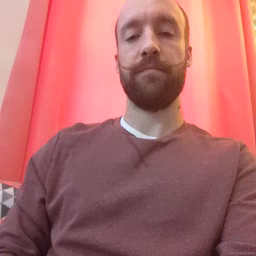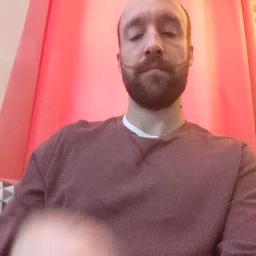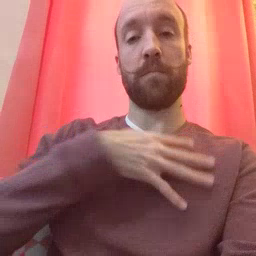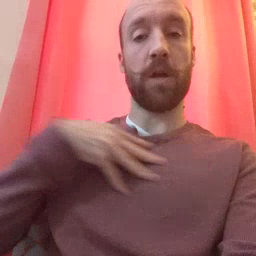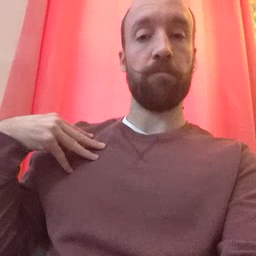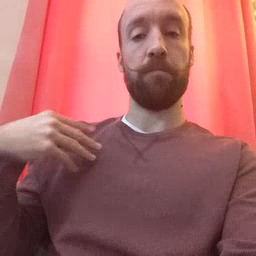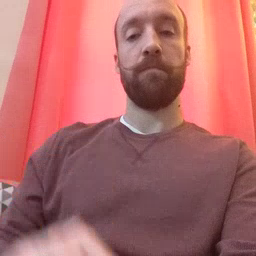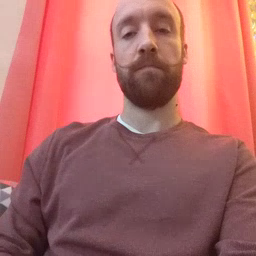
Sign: zebra